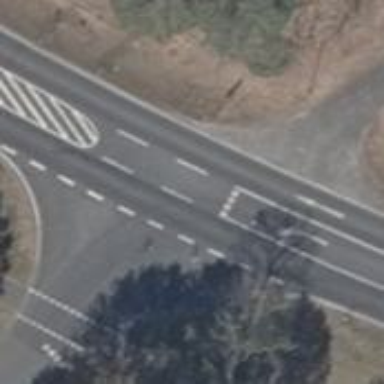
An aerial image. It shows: Tertiary road with asphalt surface.